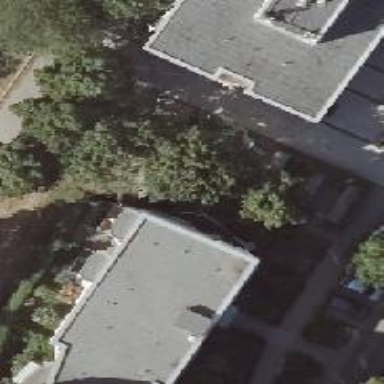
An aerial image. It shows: Building with apartments and flat roof.